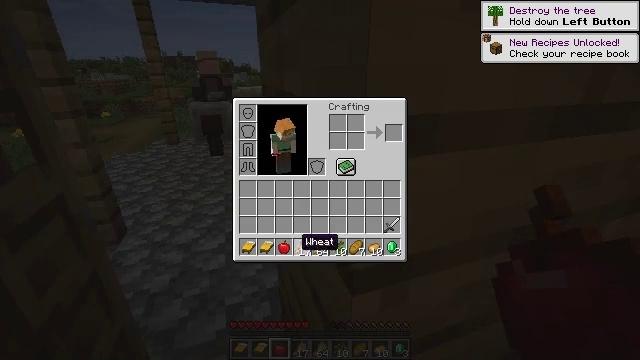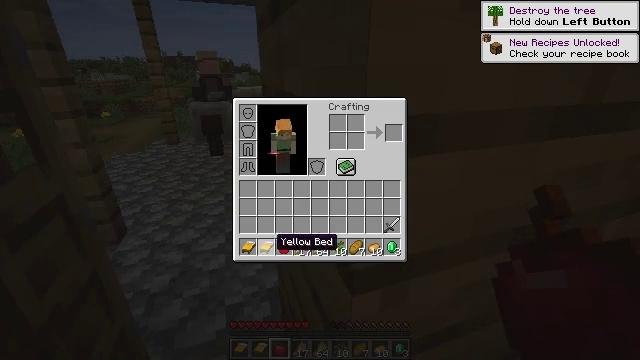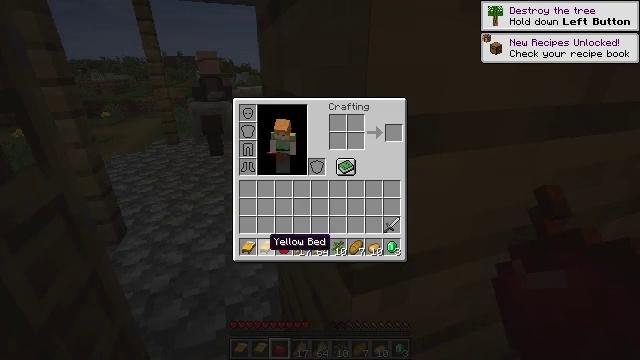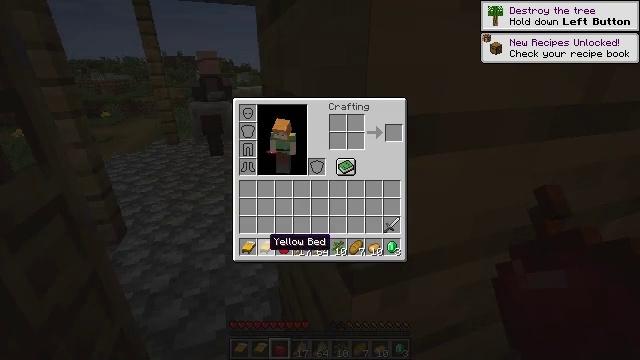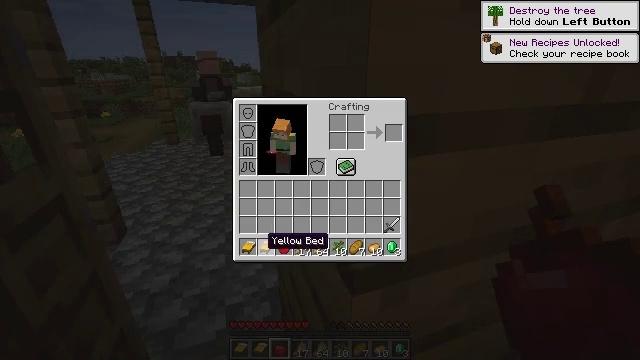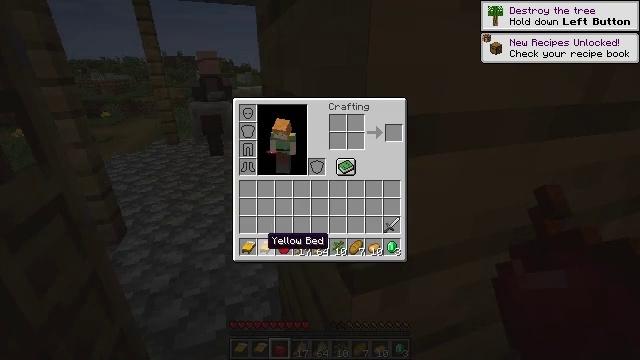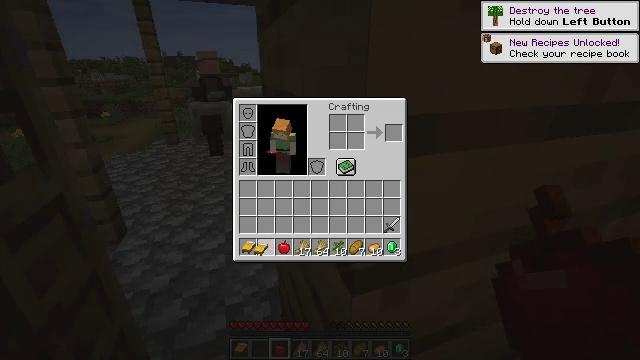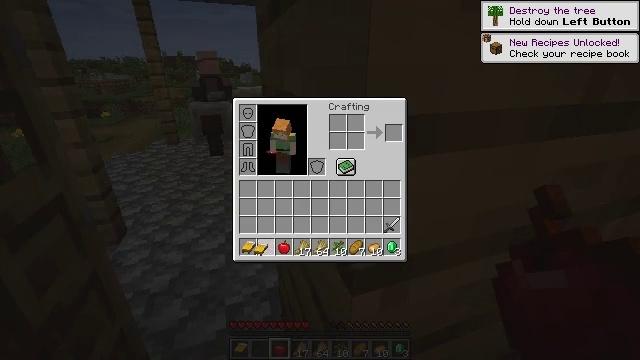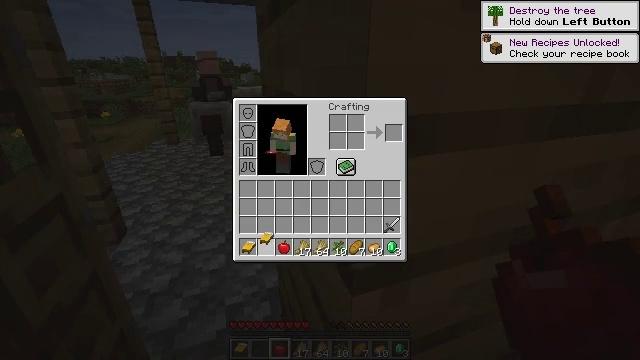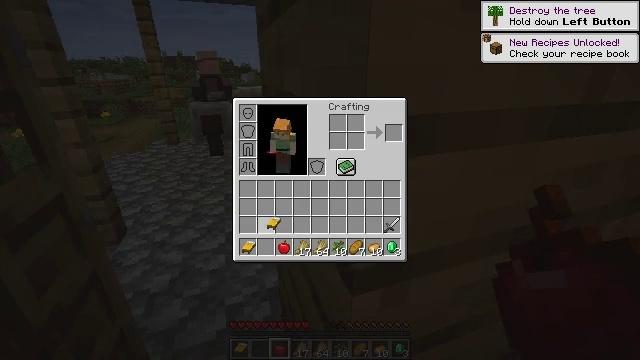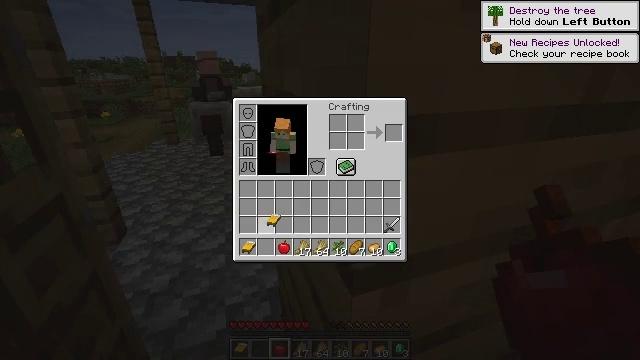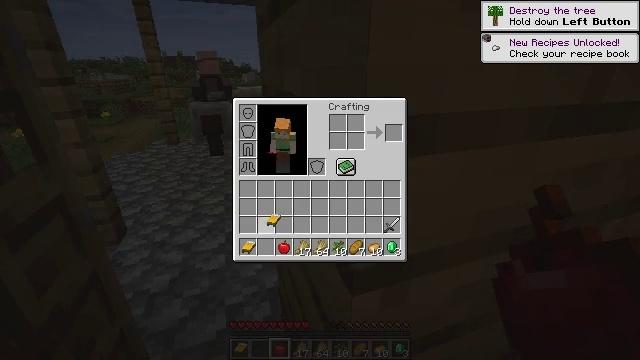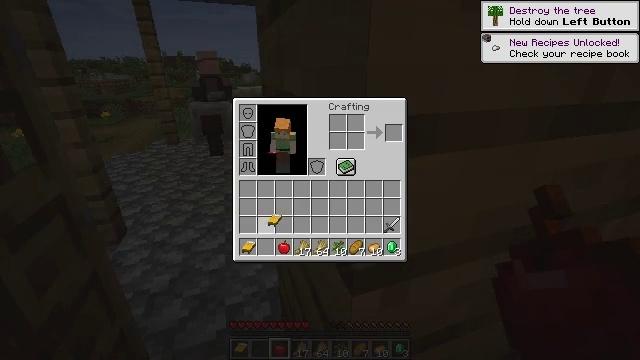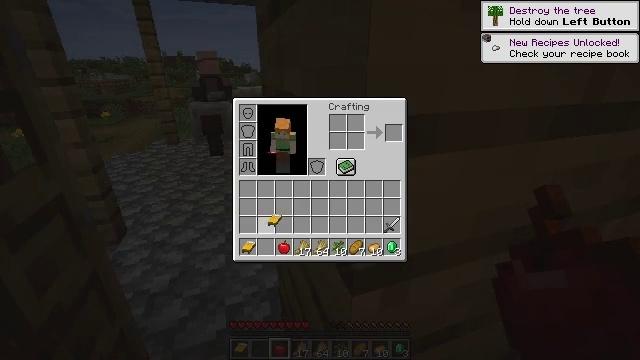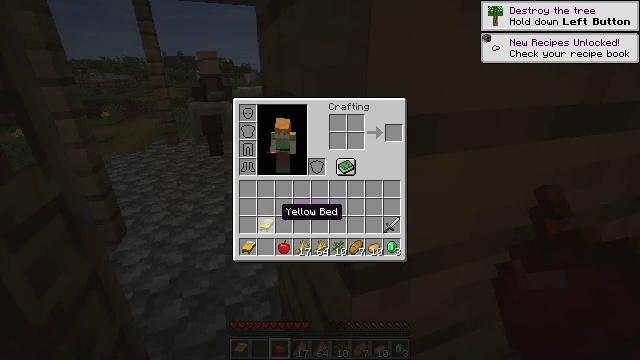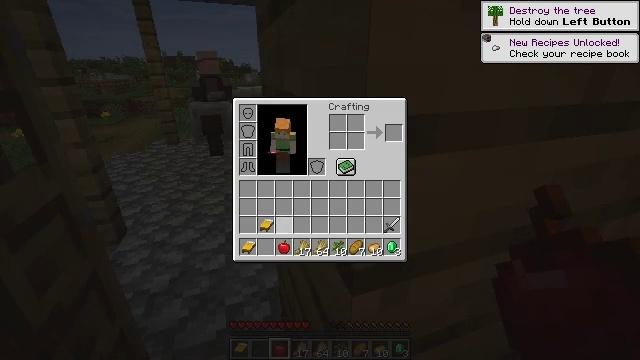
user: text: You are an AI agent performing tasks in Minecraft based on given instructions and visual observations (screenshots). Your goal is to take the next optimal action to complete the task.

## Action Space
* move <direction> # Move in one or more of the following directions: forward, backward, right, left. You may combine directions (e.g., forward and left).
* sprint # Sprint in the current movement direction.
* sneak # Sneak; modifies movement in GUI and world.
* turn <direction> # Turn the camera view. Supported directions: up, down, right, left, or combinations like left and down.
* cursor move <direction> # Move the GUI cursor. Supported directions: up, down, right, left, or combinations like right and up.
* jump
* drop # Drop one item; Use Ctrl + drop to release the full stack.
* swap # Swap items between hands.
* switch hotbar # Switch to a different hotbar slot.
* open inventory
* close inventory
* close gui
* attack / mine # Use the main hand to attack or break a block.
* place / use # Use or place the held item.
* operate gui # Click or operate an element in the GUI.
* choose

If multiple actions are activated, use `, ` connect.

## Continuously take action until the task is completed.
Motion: motion action
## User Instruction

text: craft item air
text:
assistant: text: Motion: cursor move left
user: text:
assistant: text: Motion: cursor move left
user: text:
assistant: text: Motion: no_op
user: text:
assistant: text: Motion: no_op
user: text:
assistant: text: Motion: no_op
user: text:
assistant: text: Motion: operate gui
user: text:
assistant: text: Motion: operate gui
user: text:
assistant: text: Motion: cursor move up, operate gui
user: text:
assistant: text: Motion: cursor move right and up
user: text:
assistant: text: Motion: no_op
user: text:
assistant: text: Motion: operate gui
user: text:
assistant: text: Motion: operate gui
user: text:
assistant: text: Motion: operate gui
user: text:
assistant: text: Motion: no_op
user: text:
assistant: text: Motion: no_op
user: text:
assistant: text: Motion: cursor move right
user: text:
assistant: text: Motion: cursor move right
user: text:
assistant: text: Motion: cursor move right
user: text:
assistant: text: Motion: no_op
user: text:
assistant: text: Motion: cursor move right
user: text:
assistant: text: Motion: cursor move right
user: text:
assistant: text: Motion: no_op
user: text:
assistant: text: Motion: no_op
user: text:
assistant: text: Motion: sneak
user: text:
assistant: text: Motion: sneak
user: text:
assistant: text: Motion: sneak
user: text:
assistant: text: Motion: sneak, operate gui
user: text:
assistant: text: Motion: sneak, operate gui
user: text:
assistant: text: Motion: sneak, operate gui
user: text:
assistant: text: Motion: sneak, operate gui